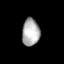
Tissue: lung
Cell type: Fibroblasts
Senescence score: 0.5585
Nuclear area (px): 470
Mean DAPI intensity: 175.504